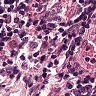
Metastatic tissue present: no